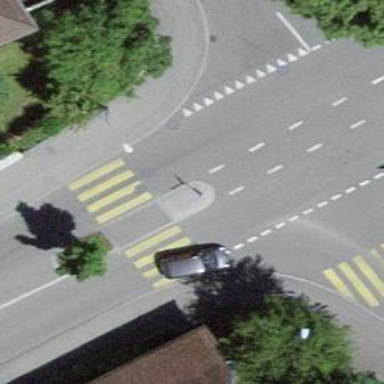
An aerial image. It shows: Uncontrolled zebra crossing with pedestrian island.